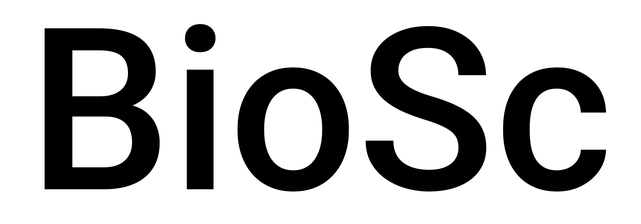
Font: Roboto_Medium